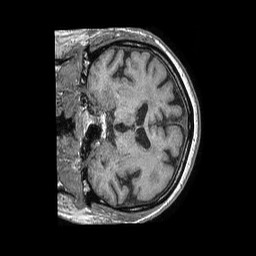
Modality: T1w
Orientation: coronal
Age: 80
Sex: male
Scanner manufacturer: philips
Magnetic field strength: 1.5 T
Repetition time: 0.007832 s
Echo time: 0.003632 s